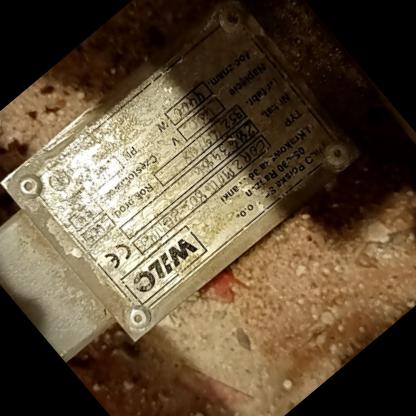
Klasa: tabliczka-znamionowa